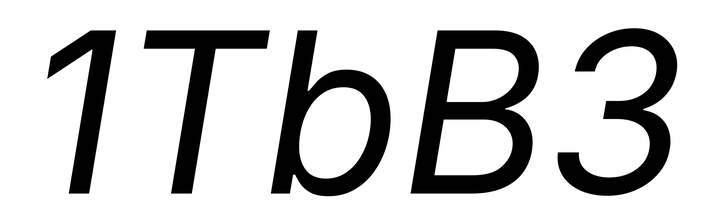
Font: Inter-Italic_Italic